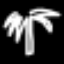
Label: palm tree